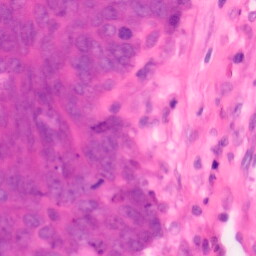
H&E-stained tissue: Colon